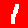
Digit: 1